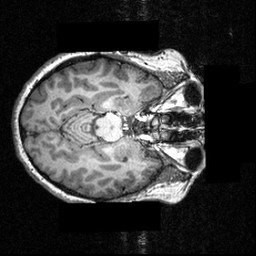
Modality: T1w
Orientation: axial
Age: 28
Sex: female
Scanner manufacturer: siemens
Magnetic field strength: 3.951 T
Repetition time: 1.5 s
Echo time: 0.00335 s